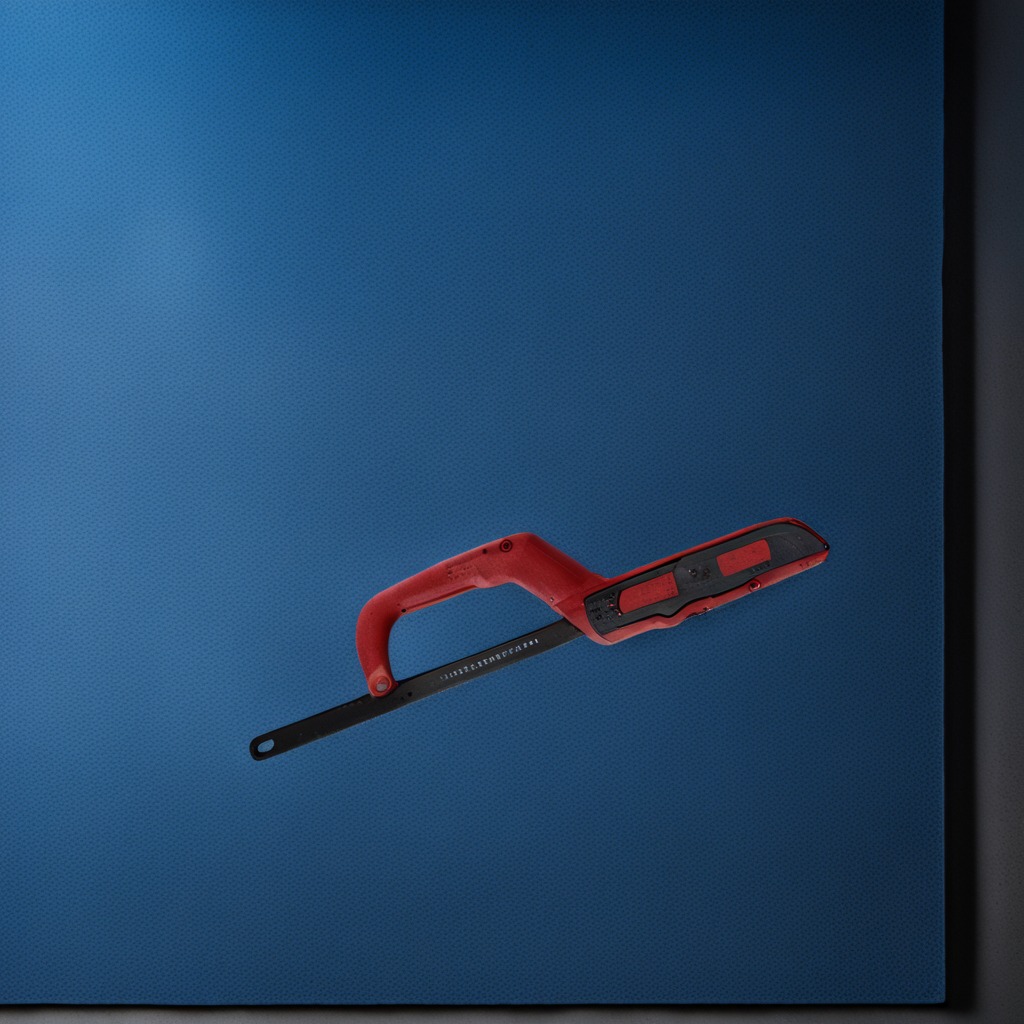
A metal saw lies on a clean granite tabletop beneath a blue rubber mat inside a workshop under bright overhead lighting crisp shadows high clarity worn but beneath the mat